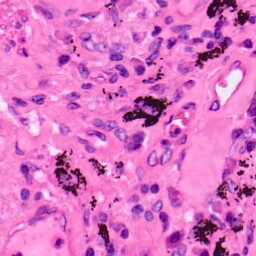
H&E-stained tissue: Lung